Interaction volume radius: 5 \u00c5
Interaction volume height: 30 \u00c5
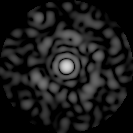
Disorder parameter: 0.8312